Brain MRI, modality: hrT2
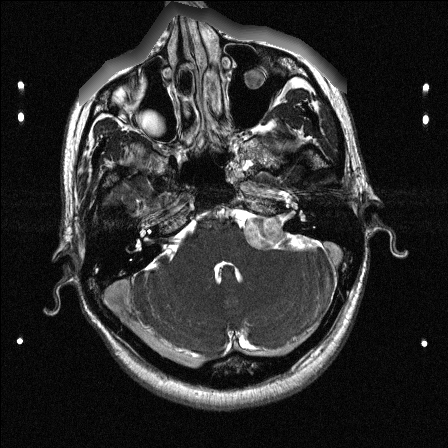